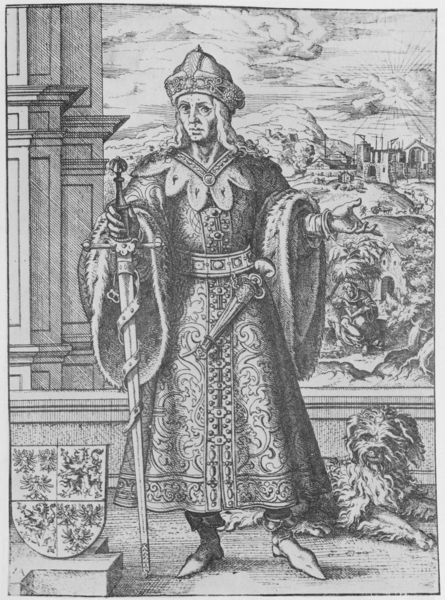
Titel: Bildnis des Carlomannus
Künstler: Jost Amman
Institution: (Seriendruck)
Schlagwörter: adler, baum, berg, dunkel, hand, himmel, mann, schatten, umhang, weiß, wolken, landschaft, menschen, stadt, fenster, frau, frisur, geste, grau, haar, hell, hut, mund, nase, pfeiler, schmuck, schwarz, stützen, symbol, säule, säulen, zeichnung, ausblick, blick, dackel, gürtel, haus, hund, tier, weg, malerei, muster, ornament, alt, blond, kappe, mütze, architektur, augen, falten, hermelin, kragen, lang, messer, pelz, rahmen, stehen, ärmel, bildnis, hände, portrait, porträt, spiegel, häuser, hügel, brüstung, pfad, sonne, boden, gewand, haare, mantel, pose, reich, stehend, innen, spitzen, blatt, borte, gotik, krone, locken, fell, aussicht, kopfbedeckung, taille, holzschnitt, wangen, liegen, schuhe, stab, berge, gebirge, kette, mauer, grafik, graphik, schattierung, linien, nautr, pilaster, rand, krieg, lehnen, könig, papst, tafel, spitz, pfoten, stufe, edel, scheide, knöpfe, griff, schild, ruine, burg, orient, balustrade, strahlen, festung, druck, schraffur, radierung, stich, schwarzweiß, schwert, waffen, degen, helm, herrscher, nerz, brokat, gesciht, kapitelle, verziert, ganzfigur, wappen, sims, schein, gesims, eingefallen, löwen, nimbus, mauern, dolch, ballustrade, königlich, löwe, vorlagen, ornamentik, kupferstich, struppig, insignien, ornat, zepter, mäuerchen, ach, tehen, hung, pelu, langes haar, pudel, manns, perlz, sonnenstahlen, esnter, eöffnet, hintergrundf, offeng, wappentafel, windd